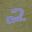
Label: 2